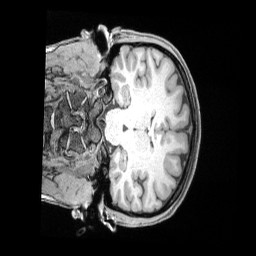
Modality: T1w
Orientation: coronal
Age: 33
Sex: female
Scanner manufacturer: siemens
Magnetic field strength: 3 T
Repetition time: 2 s
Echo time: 0.00211 s